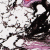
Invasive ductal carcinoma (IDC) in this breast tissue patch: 0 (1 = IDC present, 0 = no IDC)